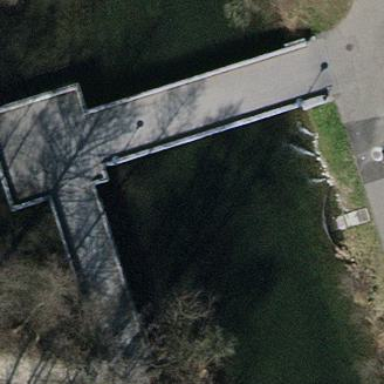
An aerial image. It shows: Man-made beam bridge.